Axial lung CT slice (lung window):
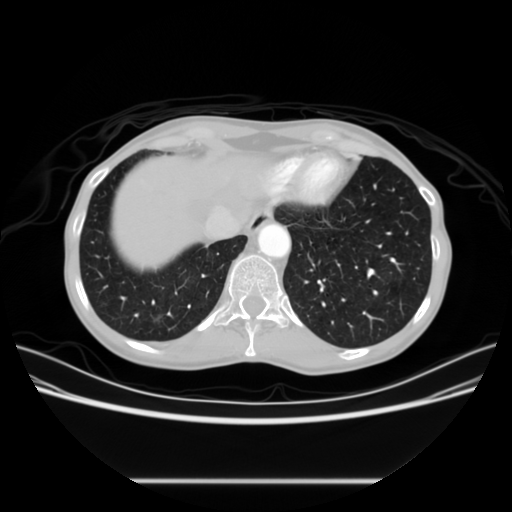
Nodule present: no